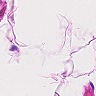
Metastatic tissue present: no